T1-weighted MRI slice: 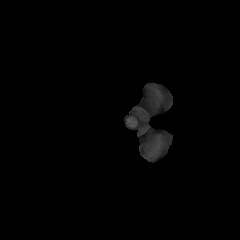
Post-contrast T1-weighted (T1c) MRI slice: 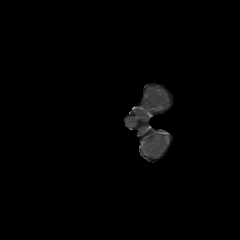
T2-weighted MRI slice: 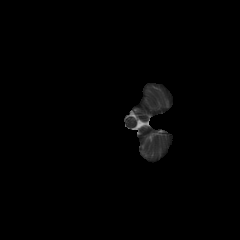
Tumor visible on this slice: yes